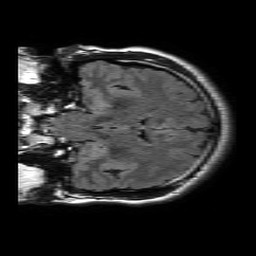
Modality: FLAIR
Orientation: coronal
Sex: male
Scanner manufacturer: philips
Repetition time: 11 s
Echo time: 0.125 s